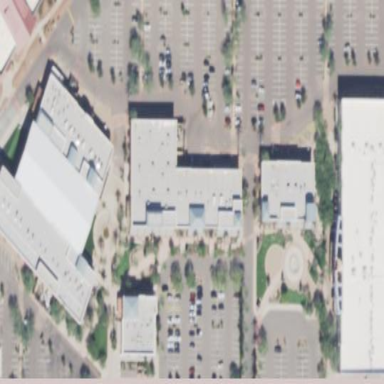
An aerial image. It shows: Retail building.